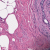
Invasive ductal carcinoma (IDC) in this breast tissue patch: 0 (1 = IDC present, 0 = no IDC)